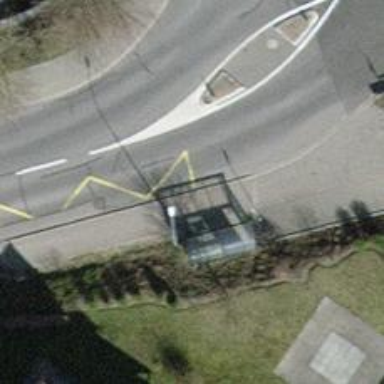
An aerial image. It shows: Platform for public transport with shelter.